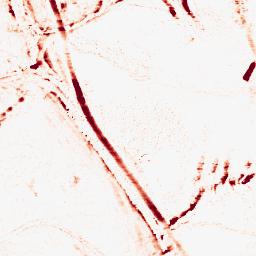
Category: morphological
Decomposition family: morphological_ellipse
Decomposition parameters: operation: opening
width: 5
height: 10
Upsampling method: linear_exact
Upsampling parameters: scale: 8
Upsampling scale: 8